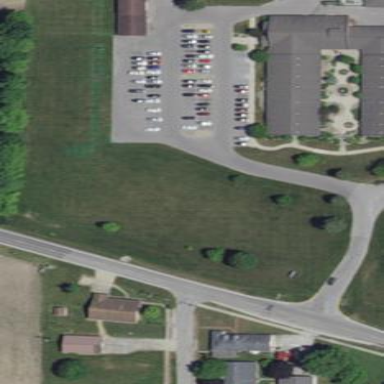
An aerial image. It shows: Parking area with surface.